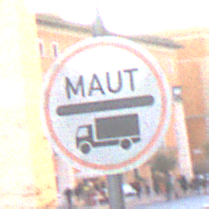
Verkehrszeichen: Mautpflicht
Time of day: SunriseSunset
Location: Outdoor (Urban)
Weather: Clear
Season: NotSpecified
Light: Natural